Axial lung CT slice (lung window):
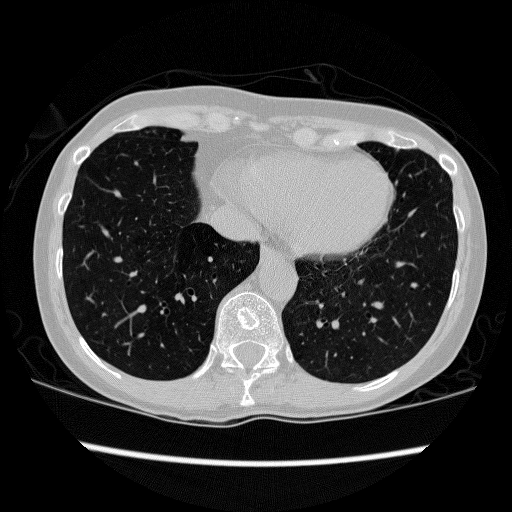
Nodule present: no